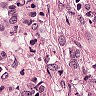
Metastatic tissue present: yes